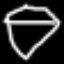
Label: diamond